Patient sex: F
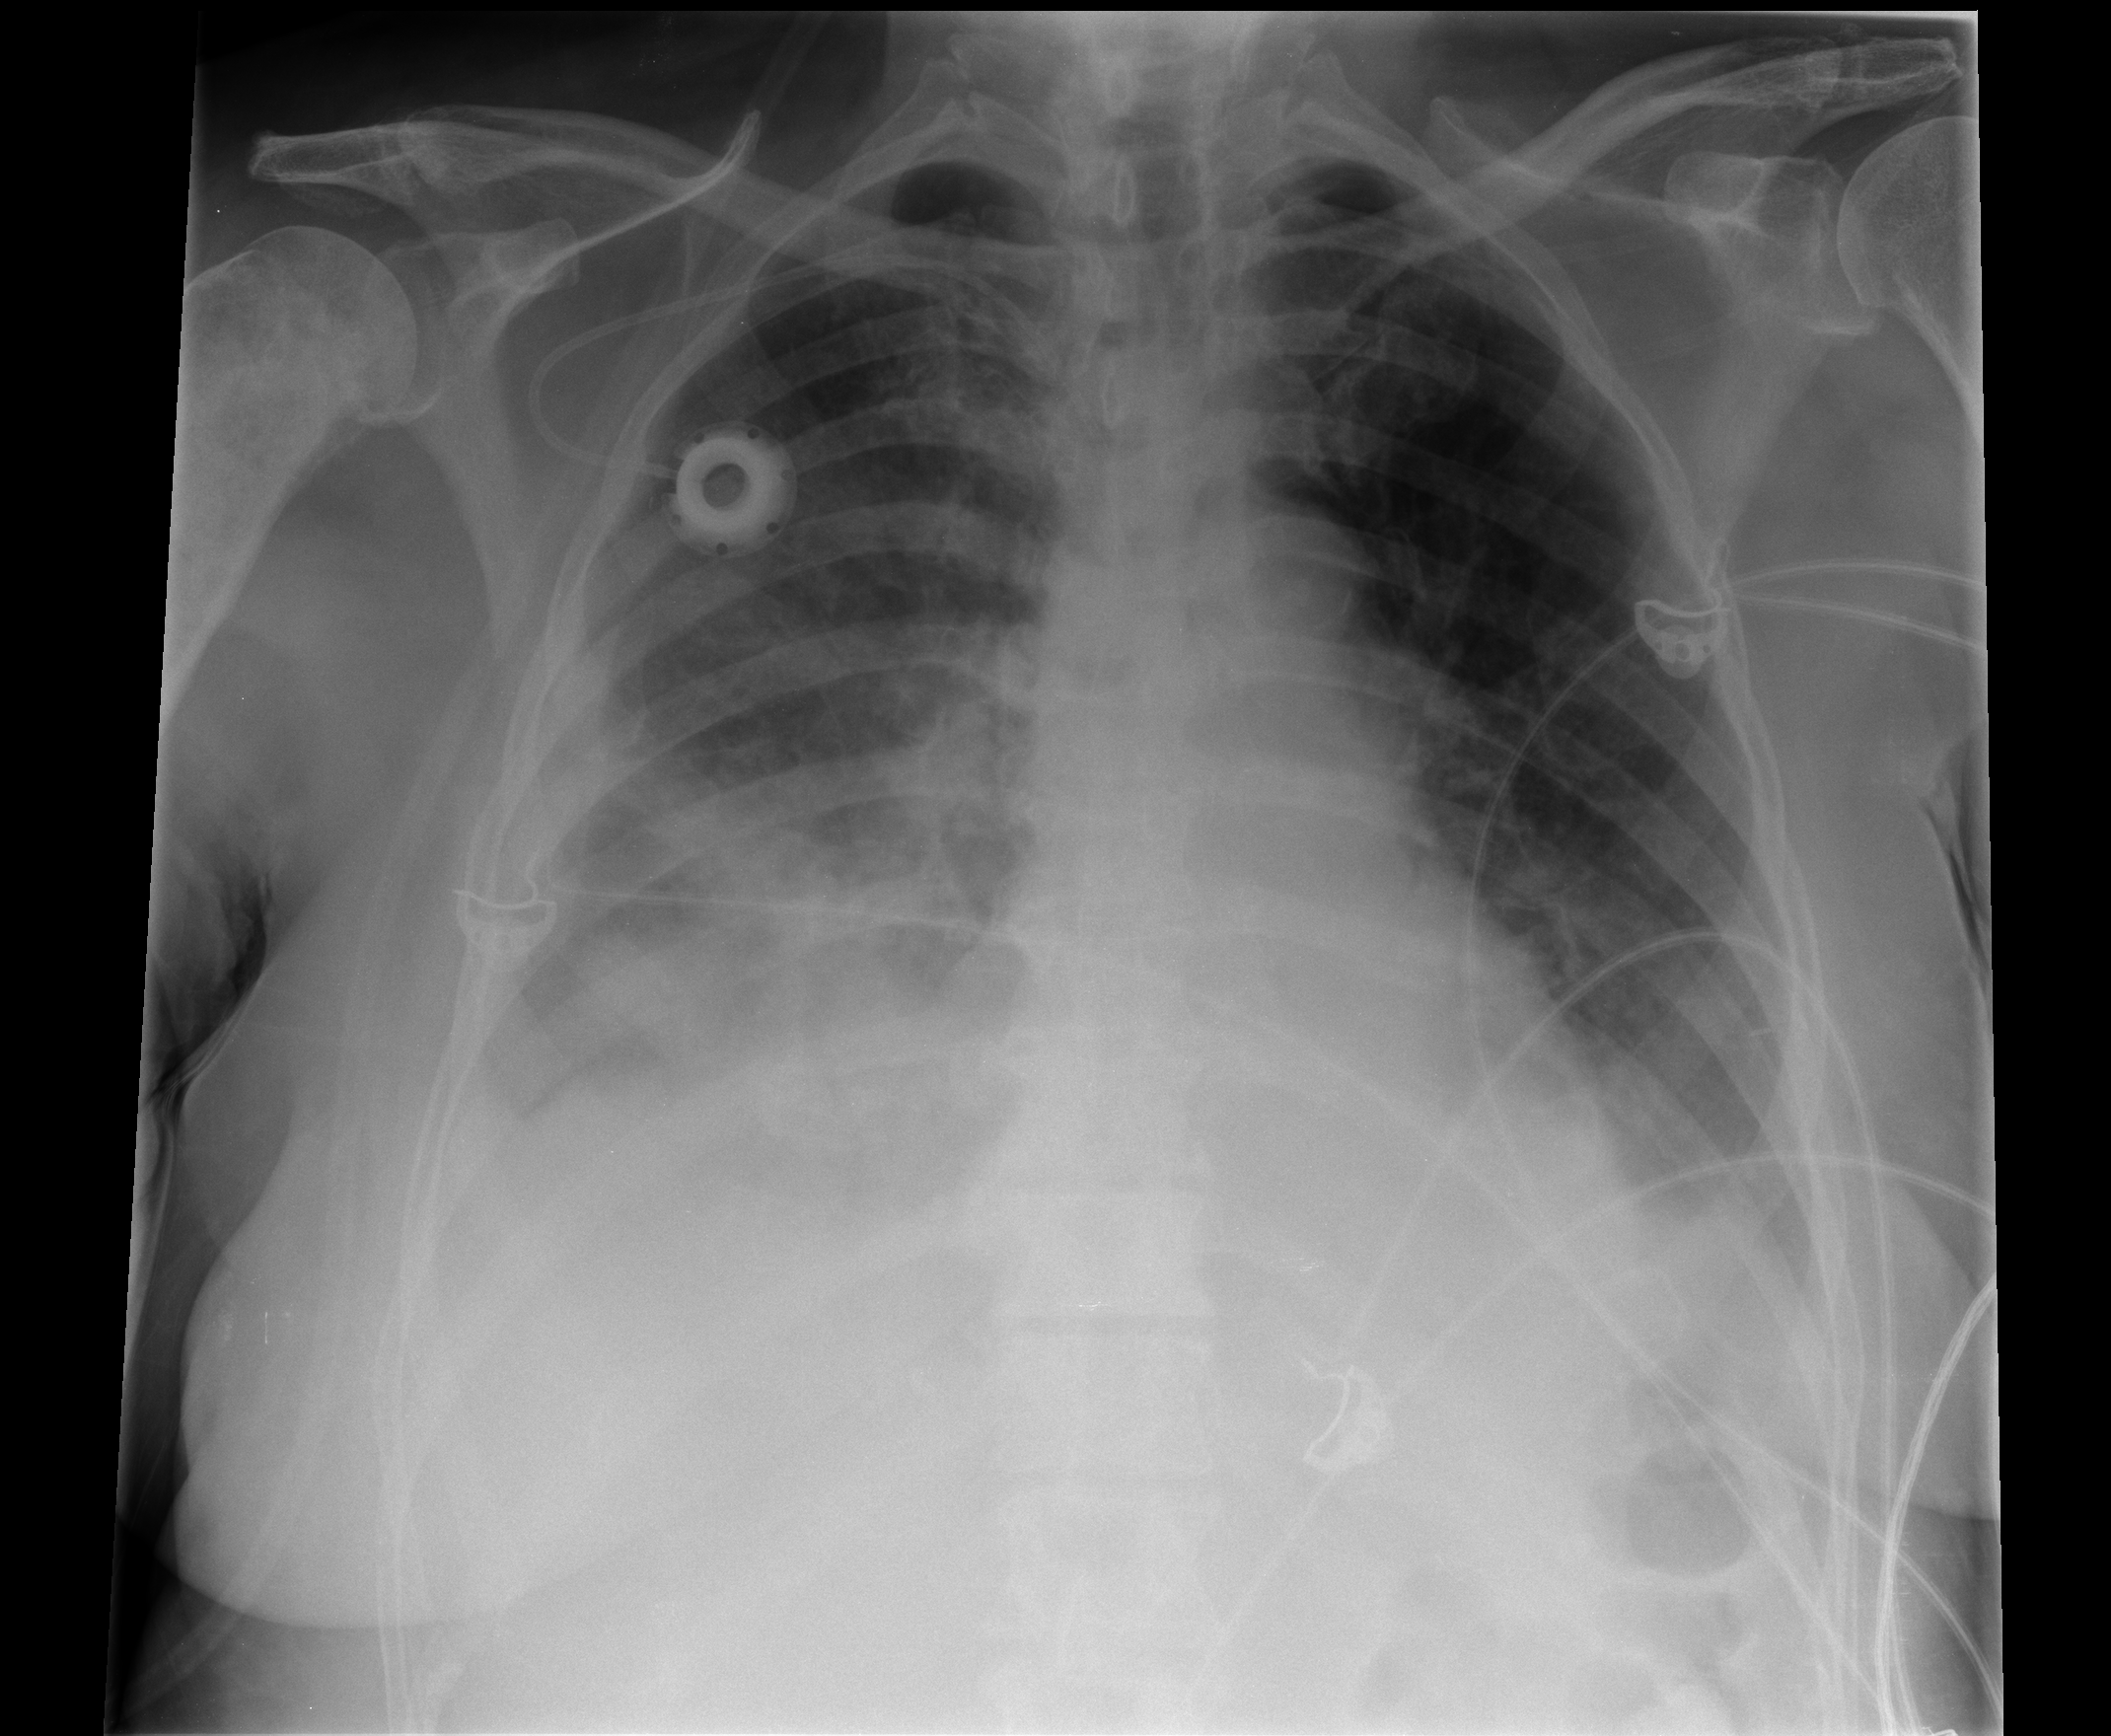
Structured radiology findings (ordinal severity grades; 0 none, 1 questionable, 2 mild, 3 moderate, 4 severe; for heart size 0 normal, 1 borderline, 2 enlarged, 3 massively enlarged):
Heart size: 0
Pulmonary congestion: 2
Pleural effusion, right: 2
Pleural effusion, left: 1
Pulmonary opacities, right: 1
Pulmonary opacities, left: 0
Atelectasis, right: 2
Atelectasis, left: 1